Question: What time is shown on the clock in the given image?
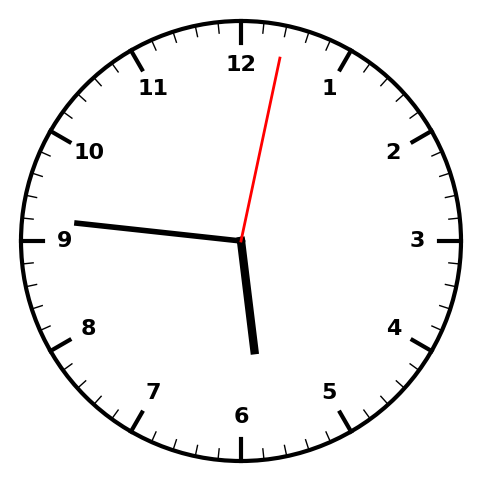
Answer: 05:46:02